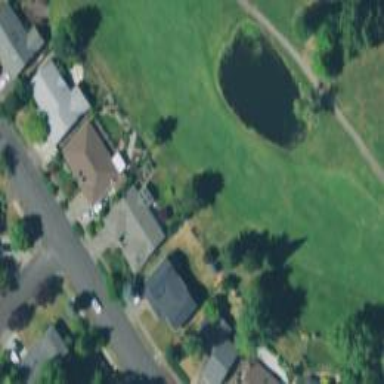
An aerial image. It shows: Golf hole.